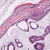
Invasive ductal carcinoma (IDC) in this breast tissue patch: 1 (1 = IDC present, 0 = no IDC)